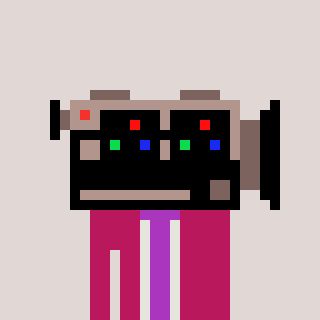
a pixel art character with square black sunglasses, a camcorder-shaped head and a darkpink-colored body on a warm background